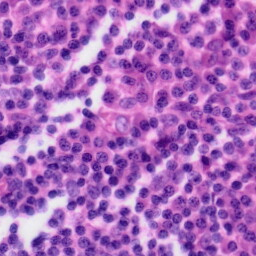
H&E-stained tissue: Tonsil